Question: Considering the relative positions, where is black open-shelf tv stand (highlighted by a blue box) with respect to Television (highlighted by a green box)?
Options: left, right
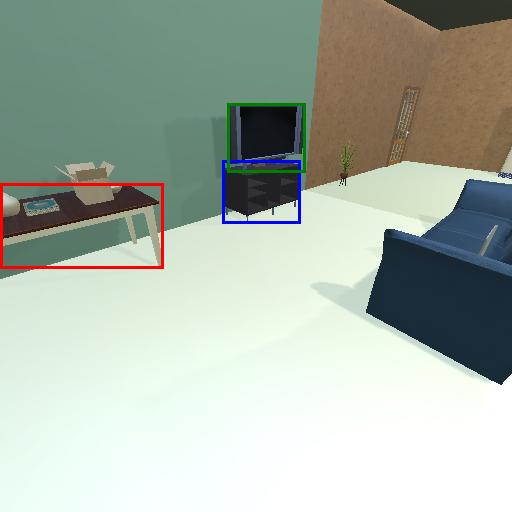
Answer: left